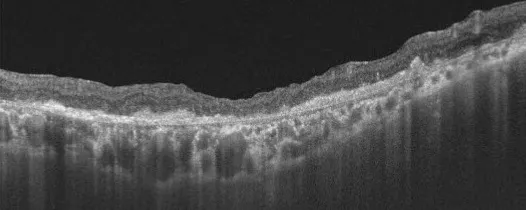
OCT of OD reveals enlargement of RPE associated to an altered inner/outer segment junction.
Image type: ophthalmic_imaging (oct)